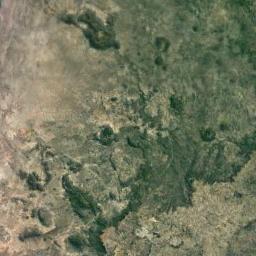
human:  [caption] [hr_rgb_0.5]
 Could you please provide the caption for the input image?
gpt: The mountain has a rugged surface and is covered with some vegetation .

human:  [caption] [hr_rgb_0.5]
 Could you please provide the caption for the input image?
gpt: The mountain is consist of half of green plants and half of bare land .

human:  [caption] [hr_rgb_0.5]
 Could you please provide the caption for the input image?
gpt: There are some bare areas on this mountain .

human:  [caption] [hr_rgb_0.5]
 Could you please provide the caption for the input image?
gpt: There are many different shapes of stones on the mountain .

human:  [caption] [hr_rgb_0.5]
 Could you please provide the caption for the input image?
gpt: There are some green land on the mountain .